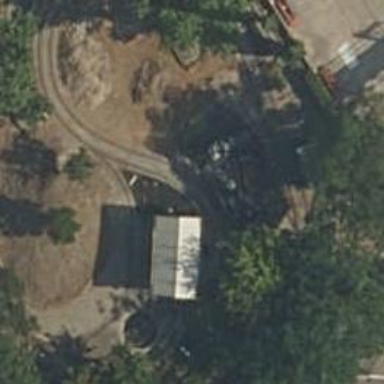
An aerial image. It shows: Miniature railway tunnel located in yard.